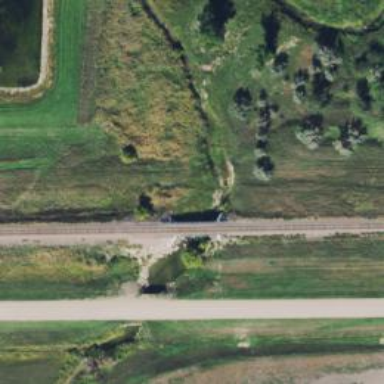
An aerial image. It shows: Bridge over railway line.